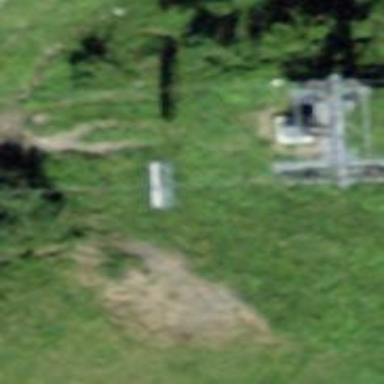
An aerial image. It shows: Pylon for aerialway.